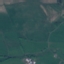
Land use / land cover class: Pasture